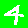
Digit: 4